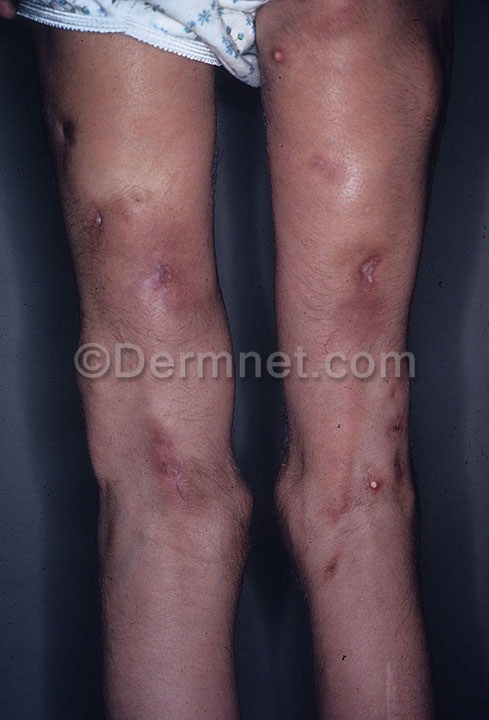
Disease: Lupus and other Connective Tissue diseases